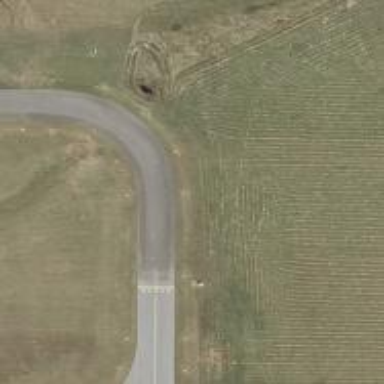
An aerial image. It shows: View of taxiway at the airport.